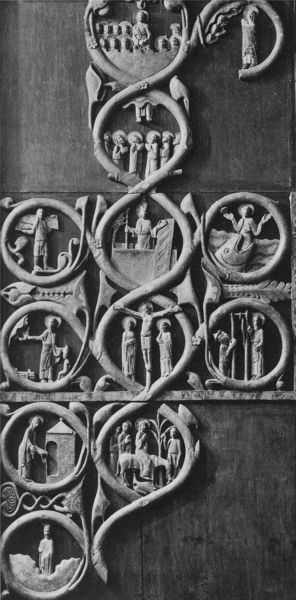
Titel: Türrelief des Westportals der Stiftskirche in Gurk
Standort: Gurk, Stiftskirche (EU - AUT); Herkunft: (D Süddeutschland) (EU - D - Süddeutschland)
Institution: Rechtes Reliefkompartiment: Breite 90,5 cm
Linkes Reliefkompartiment: Breite 91,5
Schlagwörter: baum, mann, wasser, menschen, grau, holz, schwarz, weiss, gebäude, haus, ornament, bibel, neues testament, kirche, figur, personen, pflanze, esel, kreis, rund, turm, ranken, relief, bogen, fahne, klein, linien, figuren, detail, ornamente, verzierung, foto, kreuz, zweig, schwarz-weiss, kreise, schnitzerei, fisch, christus, jesus, kreuzigung, altes testament, verschlungen, fressen, mittelalter, heilige, wal, szenen, verzierungen, schnitzen, got, holtz, jonas, kruzigun